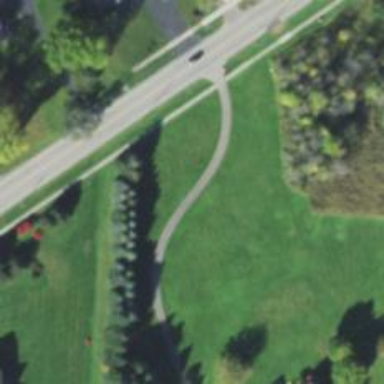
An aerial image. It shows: Driveway.